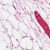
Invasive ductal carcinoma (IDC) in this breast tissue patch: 0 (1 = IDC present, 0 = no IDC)